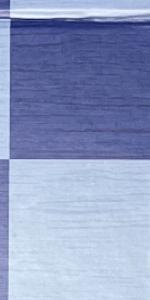
Label: Empty